Question: I have a really strange problem. I can successfully start my Eclipse internal JBoss Server (7.0.2). I can access the website and everything is fine. But after restarting or shutting down and starting again I always receive the following error out of nowhere:

'''
Exception in thread "main" java.lang.NoClassDefFoundError: /Users/path/Coding/JBoss
Caused by: java.lang.ClassNotFoundException: .Users.robin.Coding.JBoss
at java.net.URLClassLoader$1.run(URLClassLoader.java:202)
at java.security.AccessController.doPrivileged(Native Method)
at java.net.URLClassLoader.findClass(URLClassLoader.java:190)
at java.lang.ClassLoader.loadClass(ClassLoader.java:306)
at sun.misc.Launcher$AppClassLoader.loadClass(Launcher.java:301)
at java.lang.ClassLoader.loadClass(ClassLoader.java:247)
'''
I googled and looked in the JBoss forums. Some ppl had a problem with using the JRE Version instead of the JDK. I checked I am using the JDK 1.6..
Here some other informations:
- - - - -
After deleting the internal Server in Eclipse and recreating I can again start it successfully the first time. The path to the external JBoss directory is correct.
Did anyone have the same problem or any idea what it could be?
Thanks for your help!
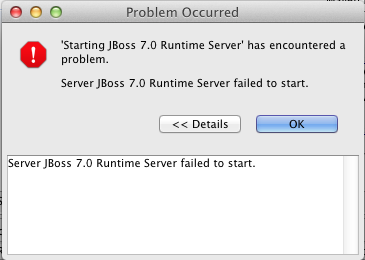
Answer: I found the solution. It's very strange but somehow after executing the Server a second time it's crashing because of the space in the path:
After removing the space I could also run the Server several times without crashing. Thanks to , his comment was leading me to the solution.